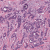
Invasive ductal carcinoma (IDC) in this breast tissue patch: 1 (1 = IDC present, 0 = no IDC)